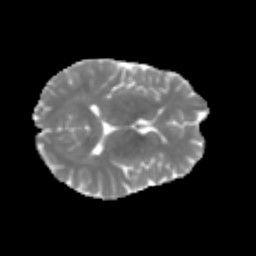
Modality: MD
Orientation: axial
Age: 29
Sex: male
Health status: healthy